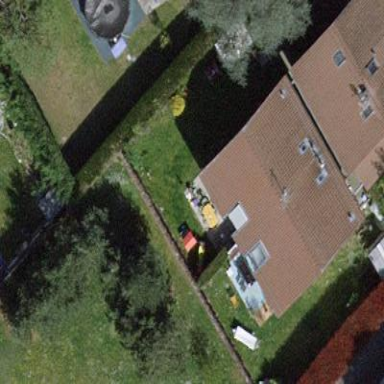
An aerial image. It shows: Garden enclosed by fence.